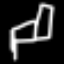
Label: chair